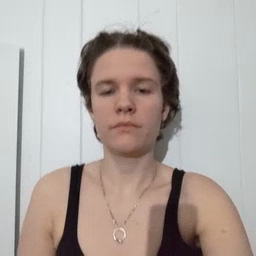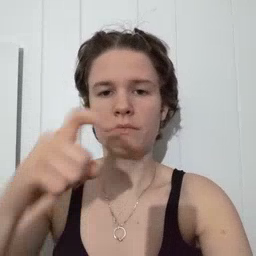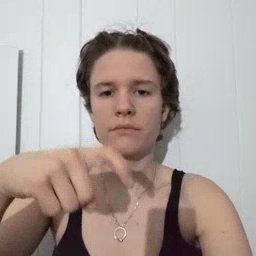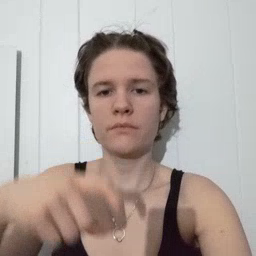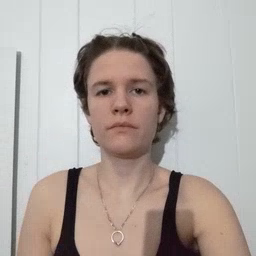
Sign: time